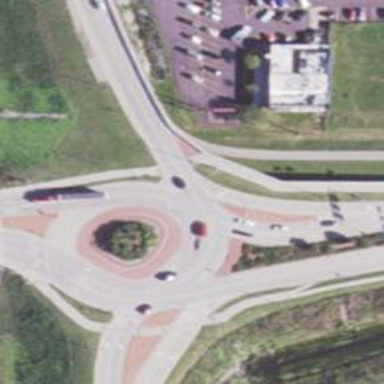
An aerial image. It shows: Roundabout on primary highway.